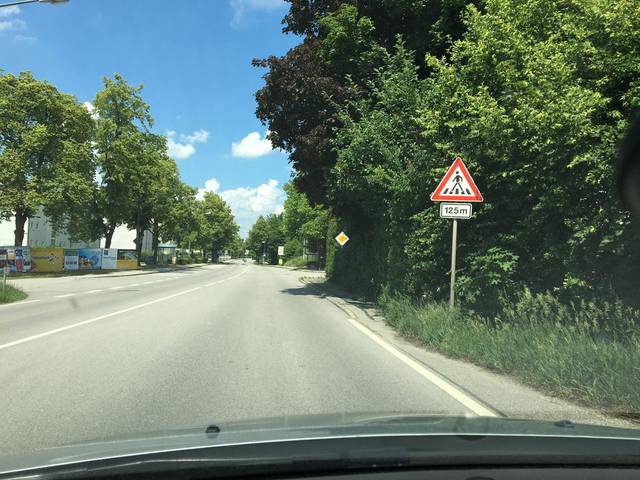
Region: Germany
Coordinates: 48.161, 12.741